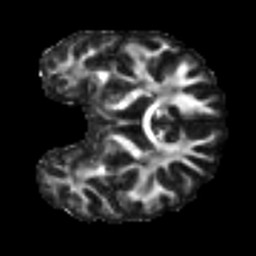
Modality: FA
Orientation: coronal
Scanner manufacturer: siemens
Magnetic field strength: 3 T
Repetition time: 4 s
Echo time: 0.0594 s